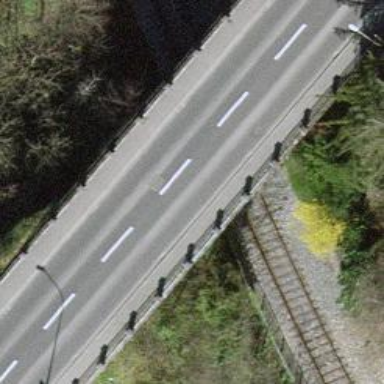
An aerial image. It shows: Sidewalk bridge over footway.